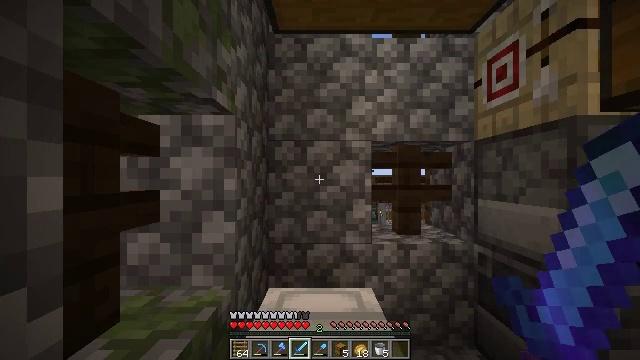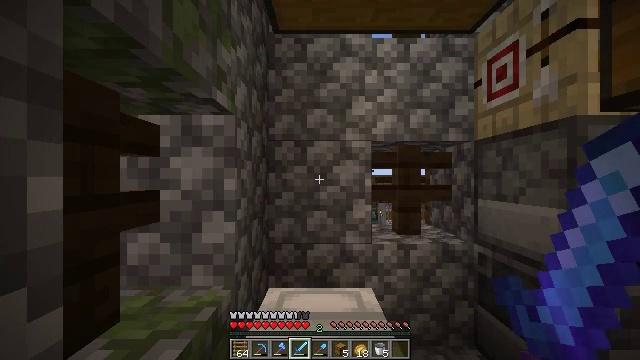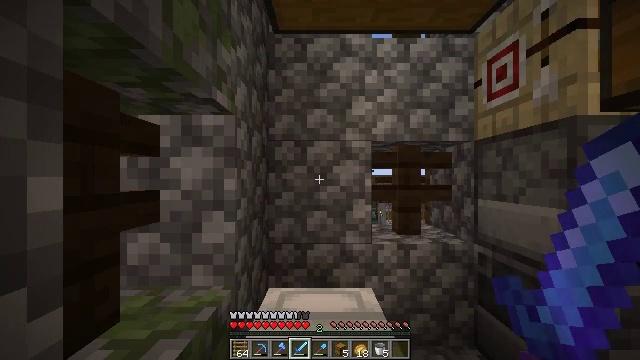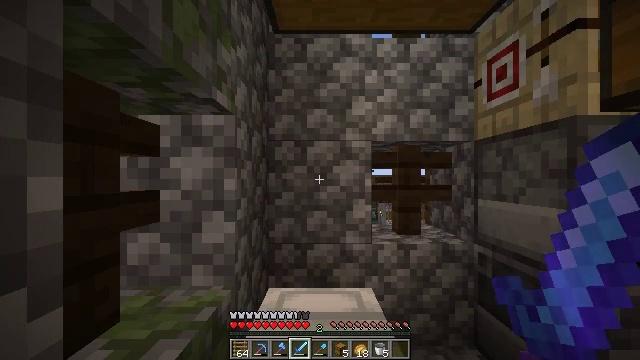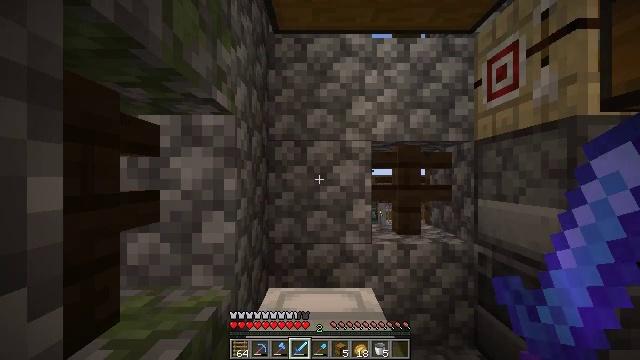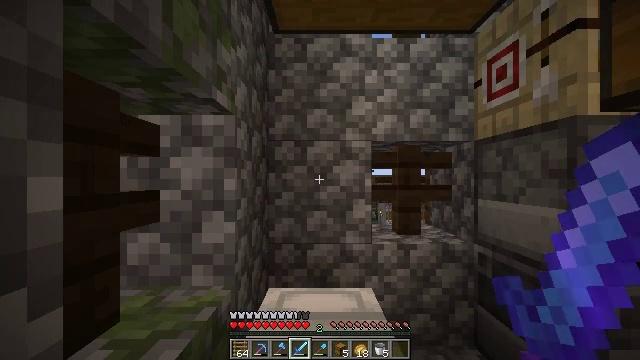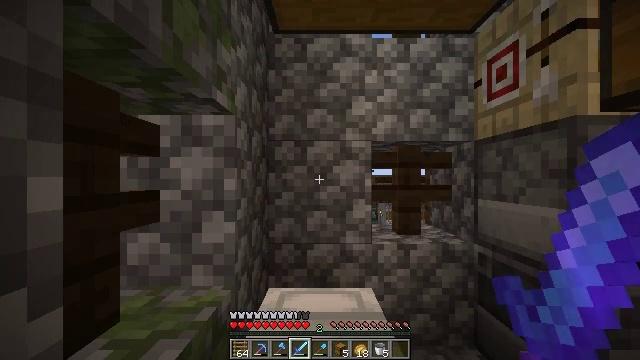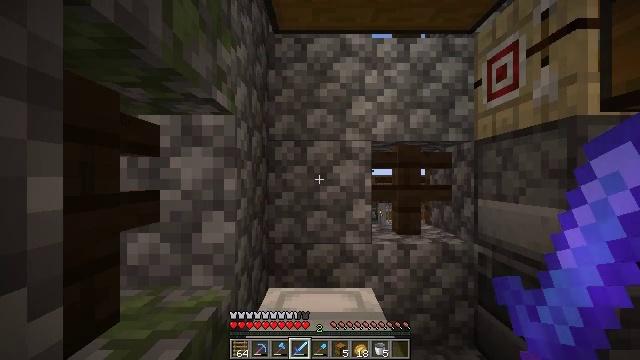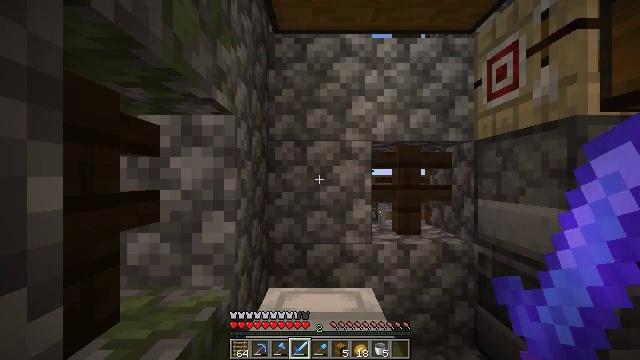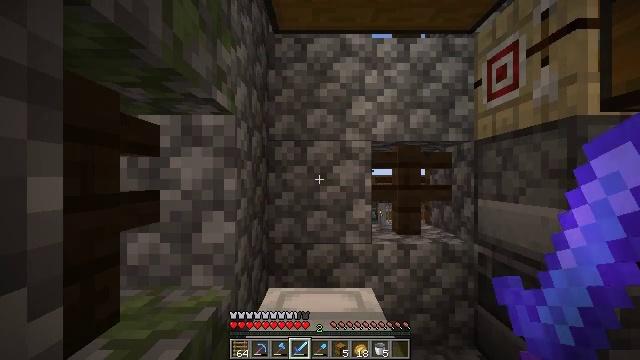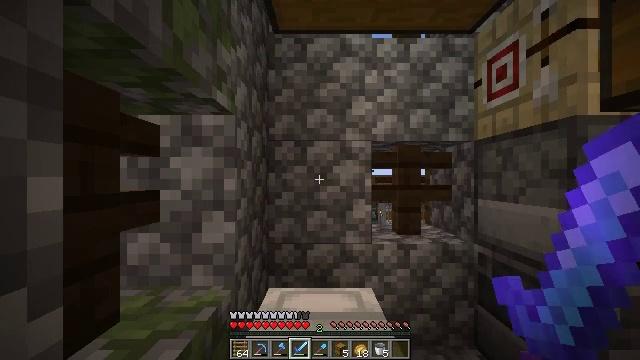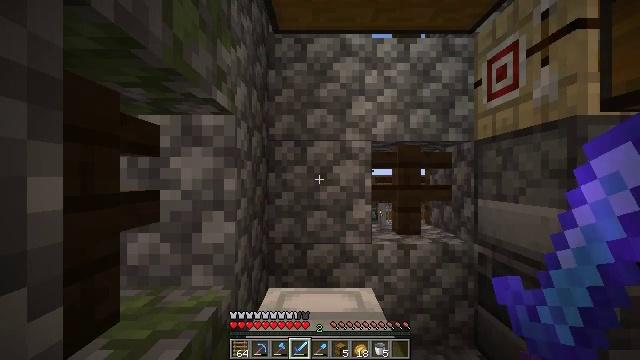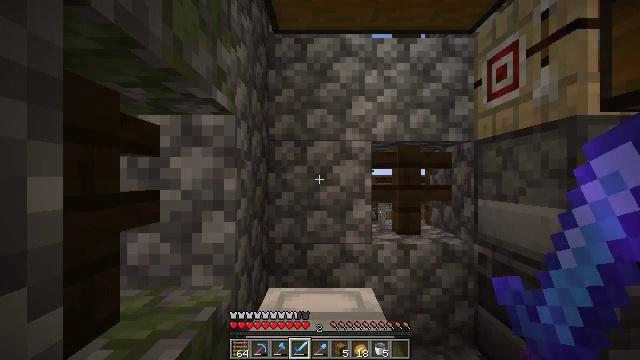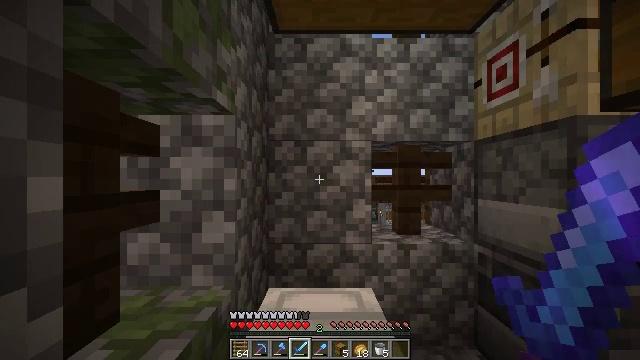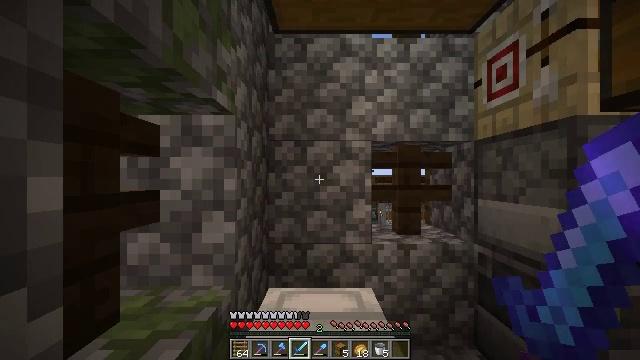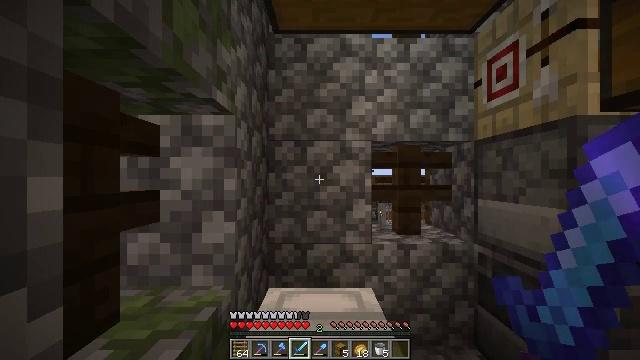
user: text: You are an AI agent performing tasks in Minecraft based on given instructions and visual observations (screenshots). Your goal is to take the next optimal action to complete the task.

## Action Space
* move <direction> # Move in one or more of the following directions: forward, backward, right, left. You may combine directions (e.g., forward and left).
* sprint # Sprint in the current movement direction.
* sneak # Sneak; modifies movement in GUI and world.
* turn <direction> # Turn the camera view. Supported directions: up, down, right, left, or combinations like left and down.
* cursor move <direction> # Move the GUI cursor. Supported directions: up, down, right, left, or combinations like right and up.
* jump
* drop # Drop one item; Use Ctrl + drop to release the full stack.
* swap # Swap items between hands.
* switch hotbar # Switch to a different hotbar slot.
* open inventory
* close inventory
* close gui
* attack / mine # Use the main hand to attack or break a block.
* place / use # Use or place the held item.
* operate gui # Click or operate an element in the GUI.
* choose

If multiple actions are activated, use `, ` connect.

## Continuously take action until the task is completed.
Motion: motion action
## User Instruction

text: Break the glass block.
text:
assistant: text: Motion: no_op
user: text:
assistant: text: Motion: no_op
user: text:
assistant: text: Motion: no_op
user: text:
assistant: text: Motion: no_op
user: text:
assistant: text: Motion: no_op
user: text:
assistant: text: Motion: no_op
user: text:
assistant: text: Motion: no_op
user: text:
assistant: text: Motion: no_op
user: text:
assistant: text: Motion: no_op
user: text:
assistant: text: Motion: no_op
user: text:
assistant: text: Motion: no_op
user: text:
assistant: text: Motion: no_op
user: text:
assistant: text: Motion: no_op
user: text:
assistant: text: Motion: no_op
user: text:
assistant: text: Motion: no_op
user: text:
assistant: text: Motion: no_op
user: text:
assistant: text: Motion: no_op
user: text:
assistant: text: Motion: no_op
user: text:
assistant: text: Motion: no_op
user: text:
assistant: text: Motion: no_op
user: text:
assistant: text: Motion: no_op
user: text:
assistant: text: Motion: no_op
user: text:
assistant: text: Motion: no_op
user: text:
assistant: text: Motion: no_op
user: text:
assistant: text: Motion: no_op
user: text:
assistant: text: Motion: no_op
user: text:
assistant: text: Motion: no_op
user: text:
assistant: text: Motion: no_op
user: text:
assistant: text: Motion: no_op
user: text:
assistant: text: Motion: no_op